Field crop: maize
Growth stage: 2
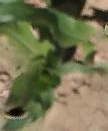
Species: maize